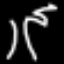
Label: palm tree